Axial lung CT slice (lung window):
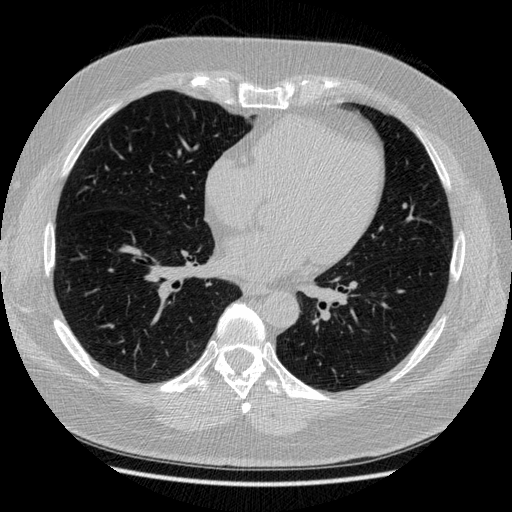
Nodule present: no